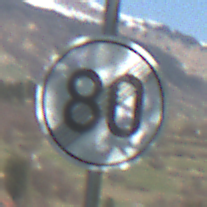
Verkehrszeichen: EndeGeschwindigkeit80
Umgebung: Outdoor, Nature
Tageszeit: MorningAfternoon
Wetter: PartlyCloudy
Licht: Natural
Jahreszeit: NotSpecified
Kontrast: HighContrast